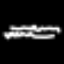
Label: squiggle